Question: I have created a map which allows the user to plot multiple markers with the intention on storing them in a database table. The original plan was to store multiple rows per one map like so:
'''
------------------------------------
| mapentryid | mapid | Long | Lat |
------------------------------------
| 1 | 1 | X.XX | X.XX |
| 2 | 1 | X.XX | X.XX |
| 3 | 1 | X.XX | X.XX |
| 4 | 2 | X.XX | X.XX |
| 5 | 2 | X.XX | X.XX |
| 6 | 2 | X.XX | X.XX |
| 7 | 2 | X.XX | X.XX |
------------------------------------
'''
But I have since found out that you are able to store <URL>
I can insert the data correctly using the following SQL query format:
'''
INSERT INTO table (LatLng)
VALUES (
MultiLineString(
LineString(Point(x),Point(y)),
LineString(Point(x),Point(y)),LineString(Point(x),Point(y))
)
'''
This adds the multilinestring OK, although they actually come up as the following:

The question is, is the above OK? If so, how can I convert this data back into something I am able to display on Google Maps?
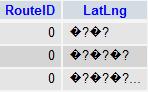
Answer: Why not use POINT data?
'''
INSERT INTO geoTable (mapentryid, mapid, coord) VALUES (
1, 1, GeomFromText('POINT(15 20)')
);
'''
I always use the <URL> for geospatial enabled queries in MySQL, they are the most compatible with other systems out there.
To query the stored values:
'''
SELECT mapentryid, mapid, X(coord), Y(coord) FROM geoTable;
'''